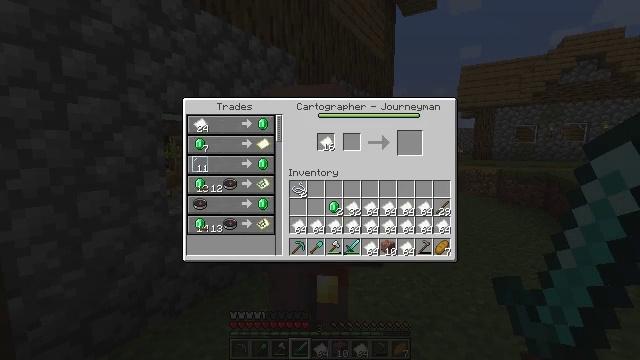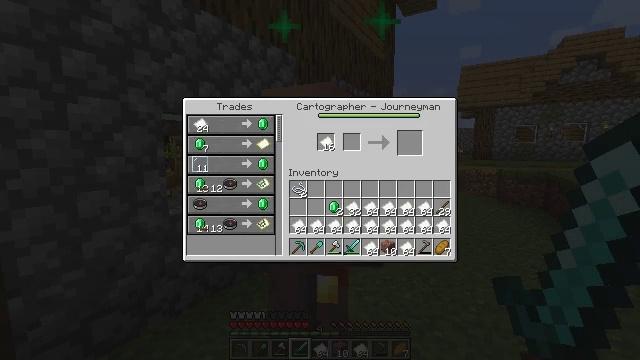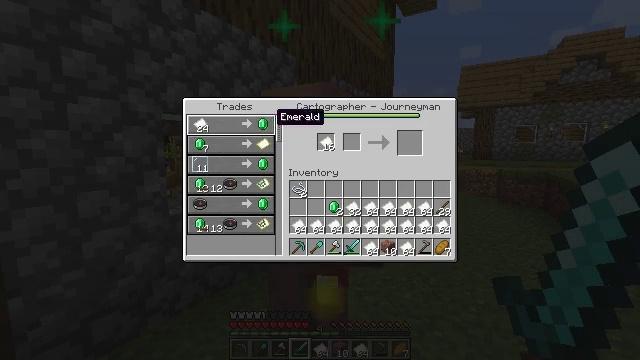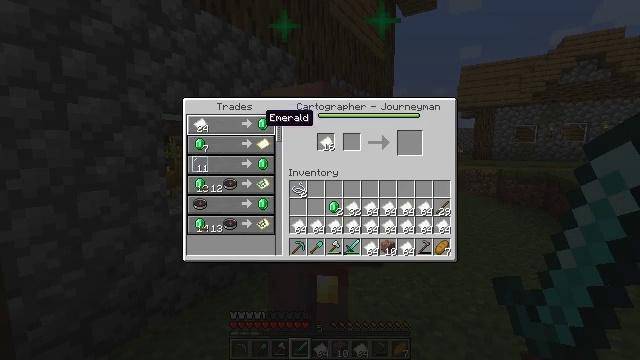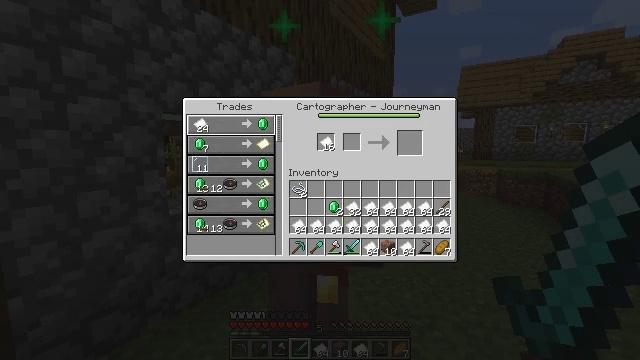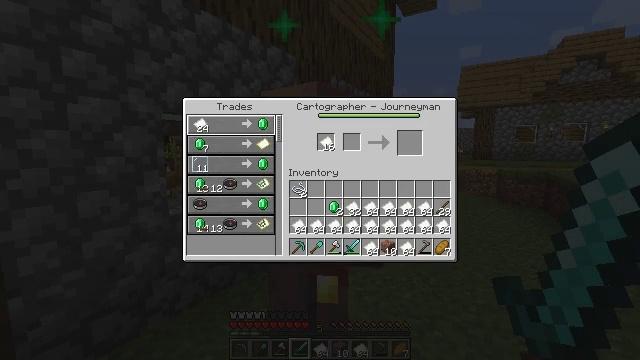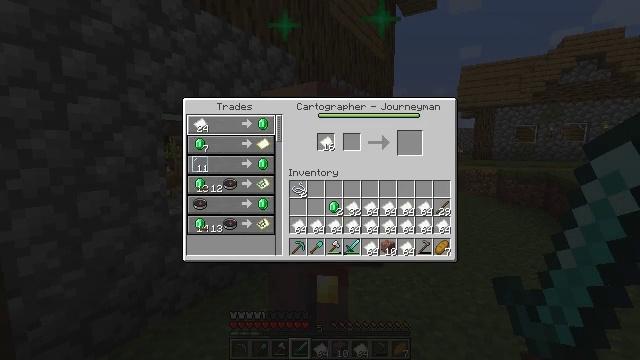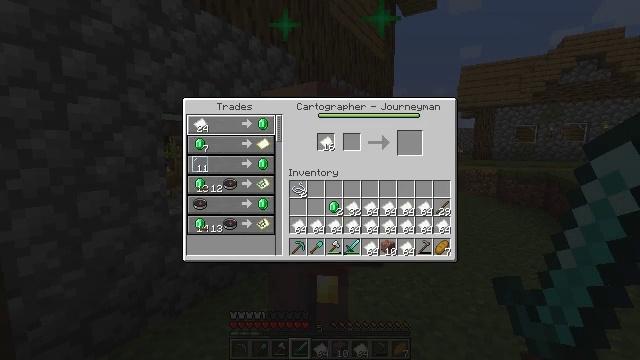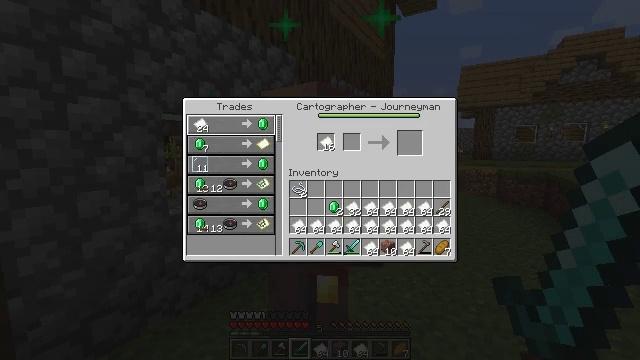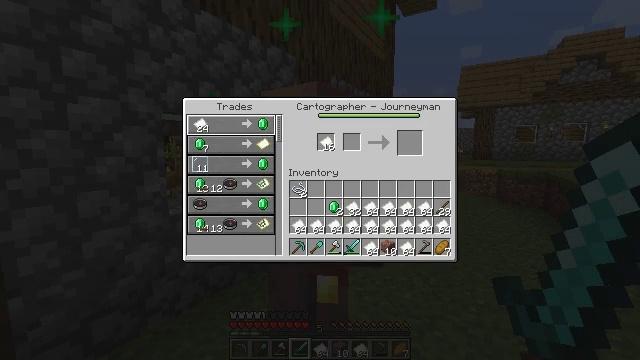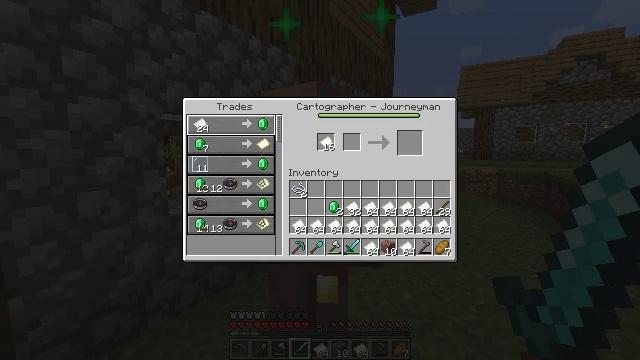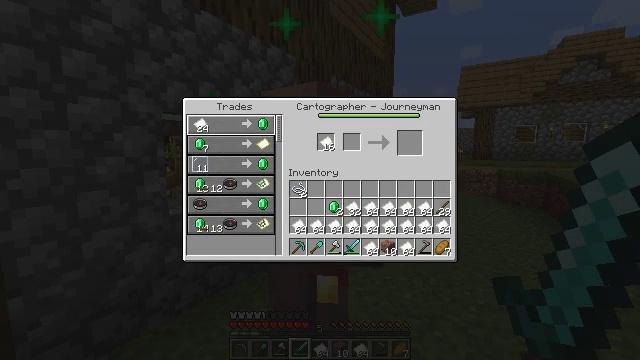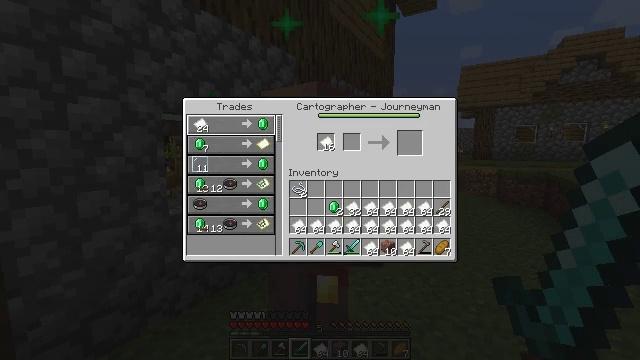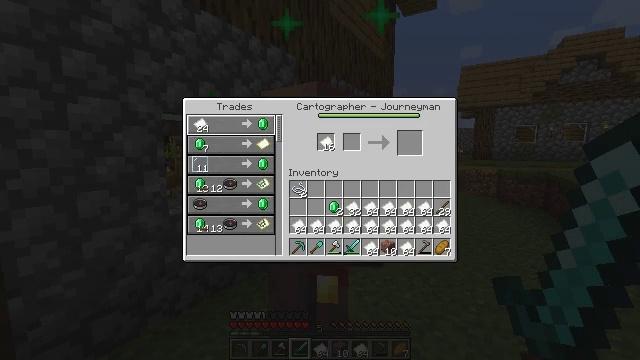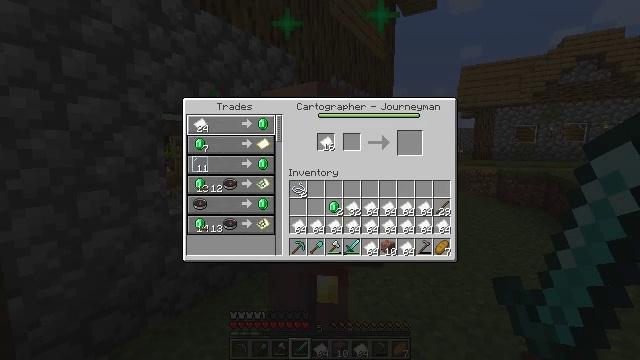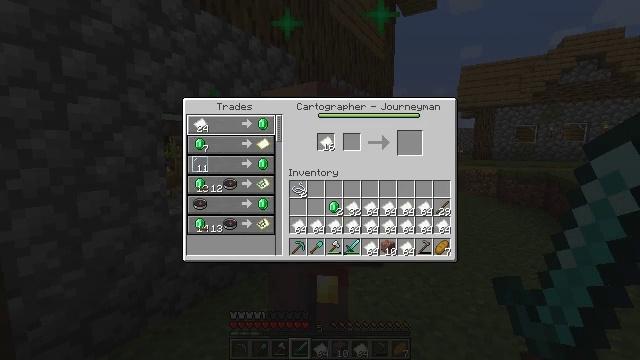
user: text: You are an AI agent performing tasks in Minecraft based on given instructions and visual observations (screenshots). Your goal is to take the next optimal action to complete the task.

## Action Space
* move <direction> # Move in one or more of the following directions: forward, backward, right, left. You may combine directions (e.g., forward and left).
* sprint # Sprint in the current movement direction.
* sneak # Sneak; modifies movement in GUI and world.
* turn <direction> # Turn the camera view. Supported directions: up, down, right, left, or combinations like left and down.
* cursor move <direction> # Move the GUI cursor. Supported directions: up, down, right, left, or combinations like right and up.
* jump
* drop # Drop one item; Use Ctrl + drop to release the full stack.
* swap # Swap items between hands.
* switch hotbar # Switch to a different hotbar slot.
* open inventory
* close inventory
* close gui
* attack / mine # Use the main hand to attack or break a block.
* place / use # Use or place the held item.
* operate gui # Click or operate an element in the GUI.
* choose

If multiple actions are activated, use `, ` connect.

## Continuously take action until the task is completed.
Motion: motion action
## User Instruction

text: Craft an emerald.
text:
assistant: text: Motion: sneak, cursor move left
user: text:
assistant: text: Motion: sneak, cursor move left
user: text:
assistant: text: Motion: sneak, cursor move left
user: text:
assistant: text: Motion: sneak, cursor move left
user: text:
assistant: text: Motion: sneak
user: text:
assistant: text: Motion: sneak
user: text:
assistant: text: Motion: sneak
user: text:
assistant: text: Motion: sneak
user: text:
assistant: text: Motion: sneak
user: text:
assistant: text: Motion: sneak
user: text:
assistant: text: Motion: sneak
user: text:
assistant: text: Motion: sneak
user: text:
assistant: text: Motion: sneak
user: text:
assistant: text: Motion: sneak
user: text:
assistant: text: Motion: sneak
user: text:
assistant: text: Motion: sneak
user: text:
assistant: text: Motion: sneak
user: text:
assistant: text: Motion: sneak
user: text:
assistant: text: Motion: sneak
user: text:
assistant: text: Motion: sneak
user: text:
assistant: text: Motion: sneak
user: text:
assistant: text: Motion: sneak
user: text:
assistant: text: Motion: sneak
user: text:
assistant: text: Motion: sneak
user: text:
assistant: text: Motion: sneak
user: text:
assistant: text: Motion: sneak, operate gui
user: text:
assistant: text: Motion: sneak, operate gui
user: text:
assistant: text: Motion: sneak, operate gui
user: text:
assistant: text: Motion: sneak
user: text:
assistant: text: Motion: sneak, cursor move right